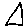
Label: triangle